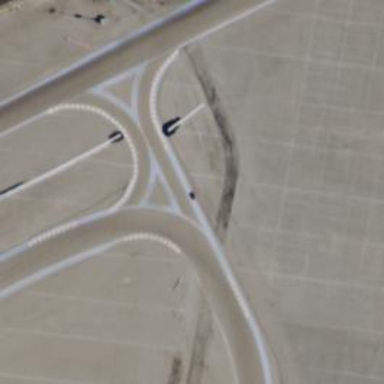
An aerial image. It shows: Raceway for motor sports.